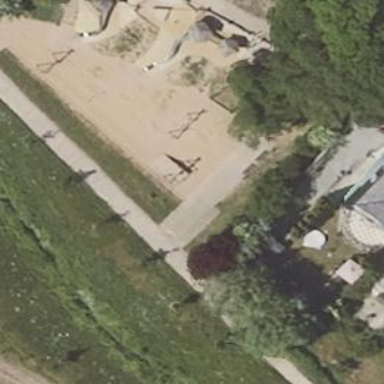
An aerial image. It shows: Sandpit playground.